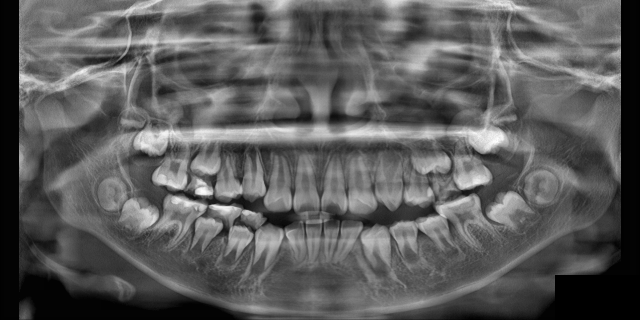
adult